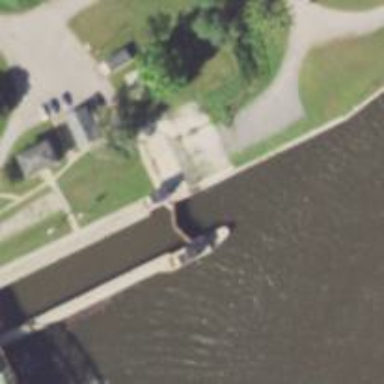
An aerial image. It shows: Lock gate on waterway.